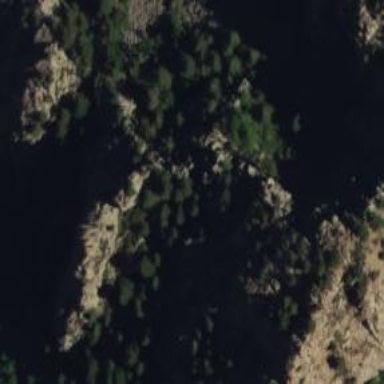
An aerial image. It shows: Natural cliff.